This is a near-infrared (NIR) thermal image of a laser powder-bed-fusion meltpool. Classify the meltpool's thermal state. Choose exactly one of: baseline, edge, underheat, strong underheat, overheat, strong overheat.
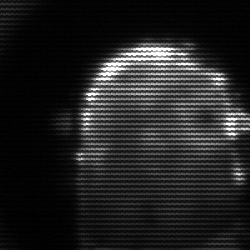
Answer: baseline